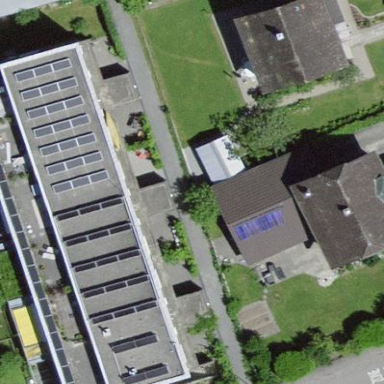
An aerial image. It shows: Terrace building.